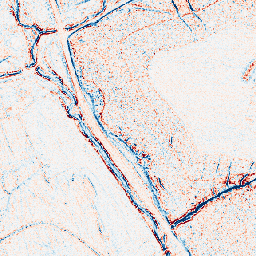
Category: edge_preserving
Decomposition family: bilateral
Decomposition parameters: d: 5
sigma_color: 100
sigma_space: 75
Upsampling method: area
Upsampling parameters: scale: 4
Upsampling scale: 4